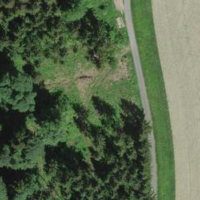
EUNIS habitat code: 43
Species observed at this site:
Sambucus racemosa